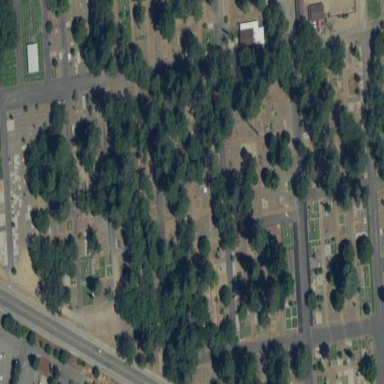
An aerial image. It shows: Cemetery.